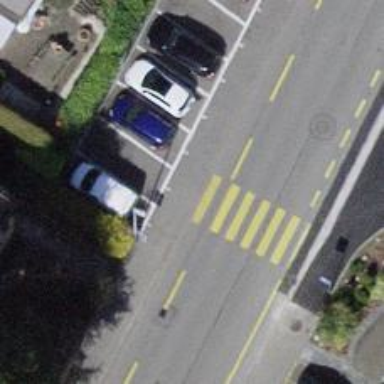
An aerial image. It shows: Asphalt sidewalk along the footway.